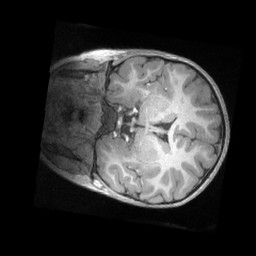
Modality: T1w
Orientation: coronal
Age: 5
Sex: female
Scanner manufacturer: siemens
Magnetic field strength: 3 T
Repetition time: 2.53 s
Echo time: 0.00164 s